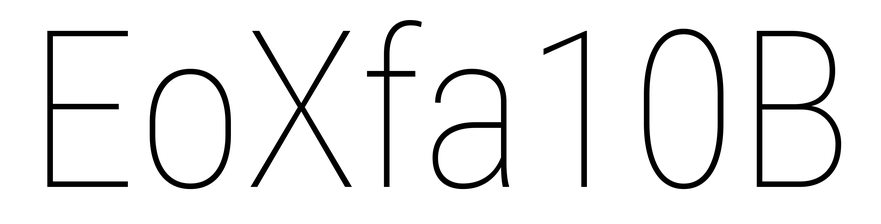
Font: Roboto_Condensed_Thin